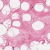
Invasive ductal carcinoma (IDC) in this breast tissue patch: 0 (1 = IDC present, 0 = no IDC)